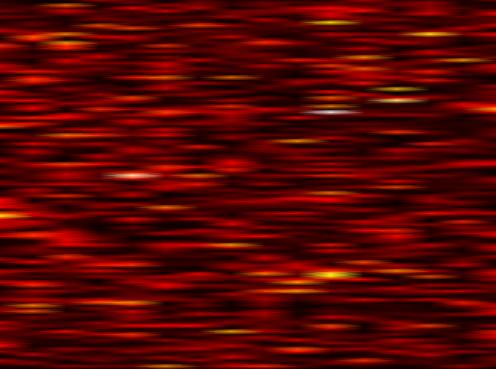
Label: WOLA